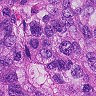
Metastatic tissue present: yes